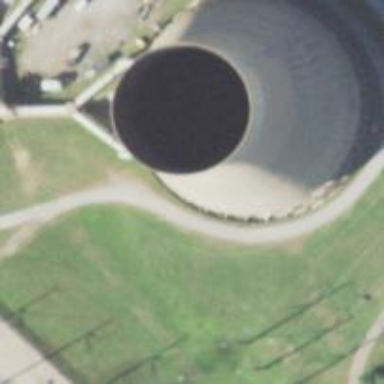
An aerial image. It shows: Industrial building featuring cooling tower.